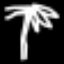
Label: palm tree